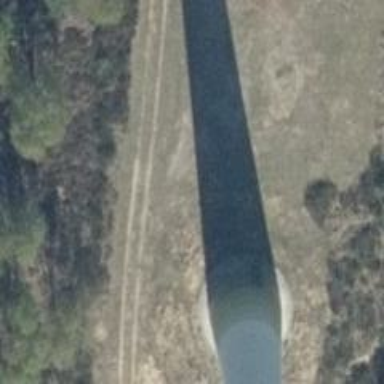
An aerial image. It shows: Wind generator is in the picture.